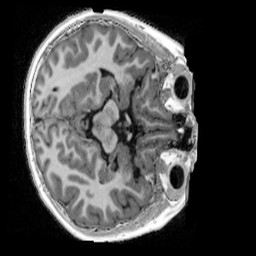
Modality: UNIT1_denoised
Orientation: axial
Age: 9
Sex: male
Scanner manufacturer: siemens
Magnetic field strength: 3 T
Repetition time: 4 s
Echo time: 0.00303 s